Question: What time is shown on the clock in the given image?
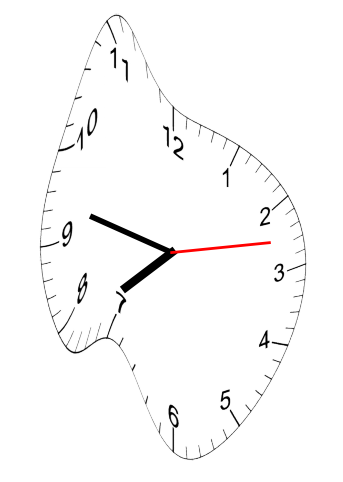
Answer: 07:47:13